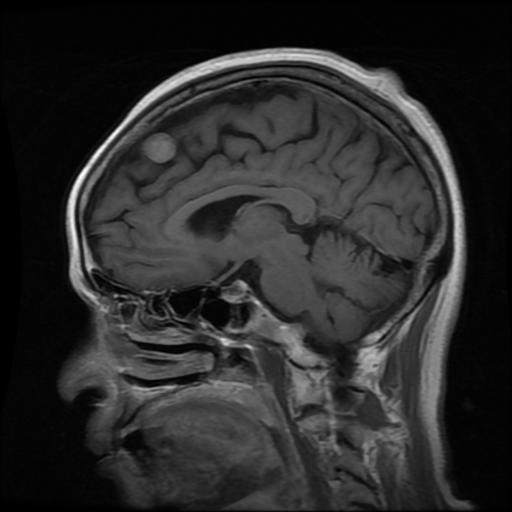
Label: meningioma